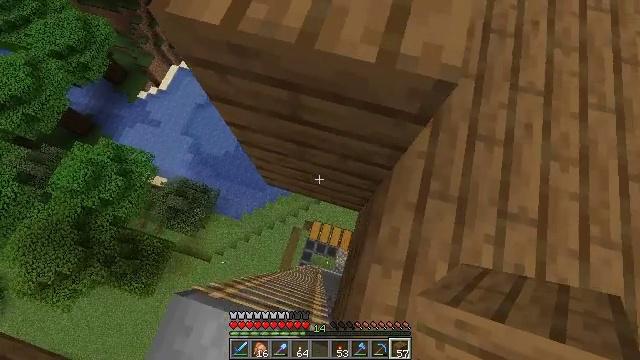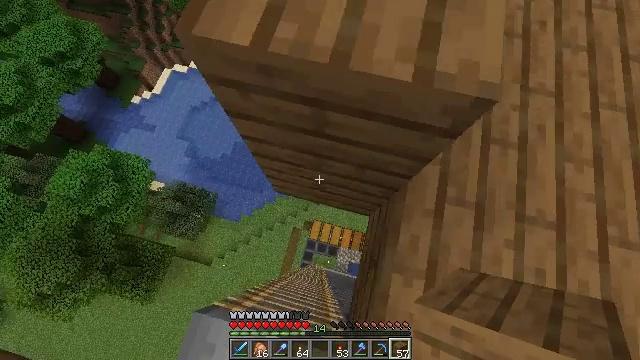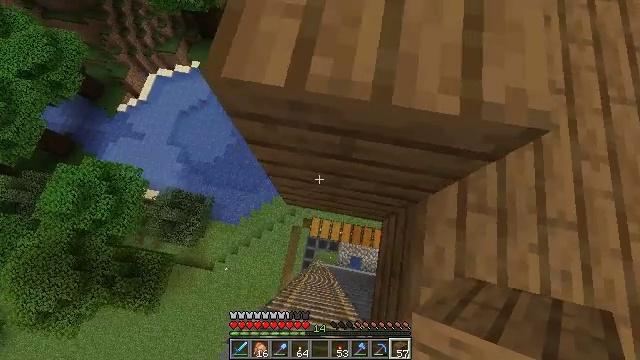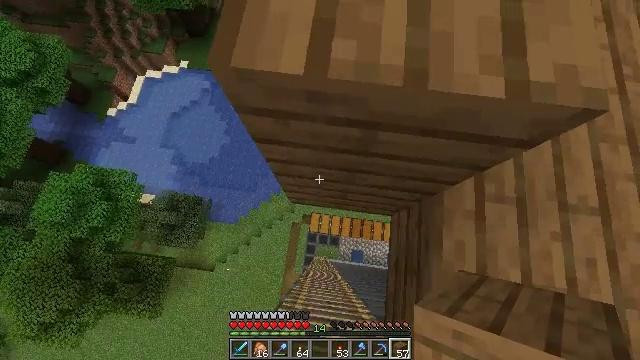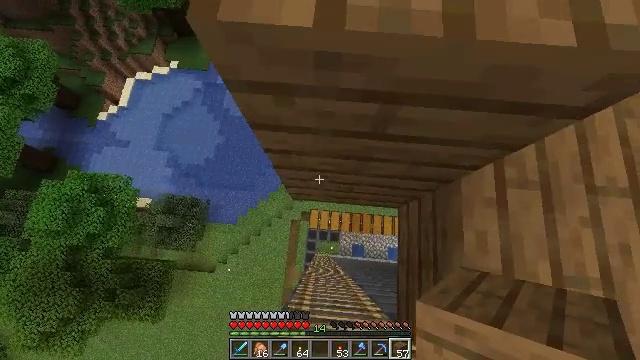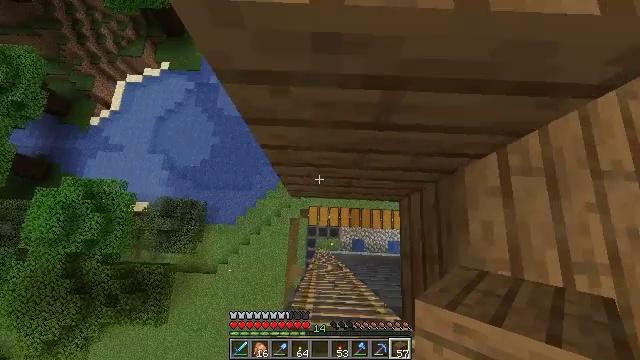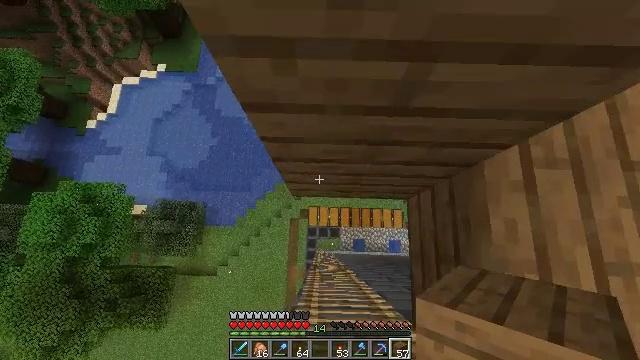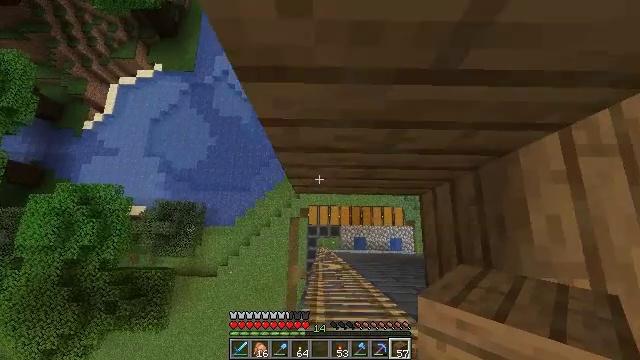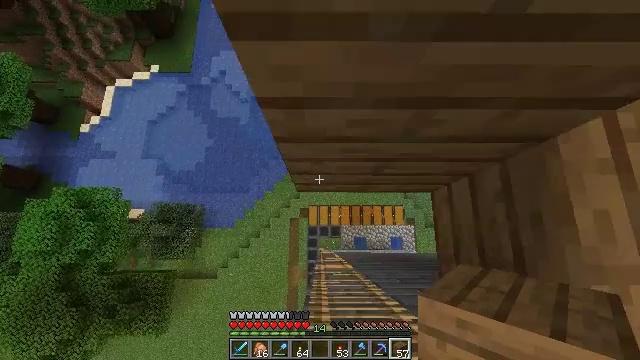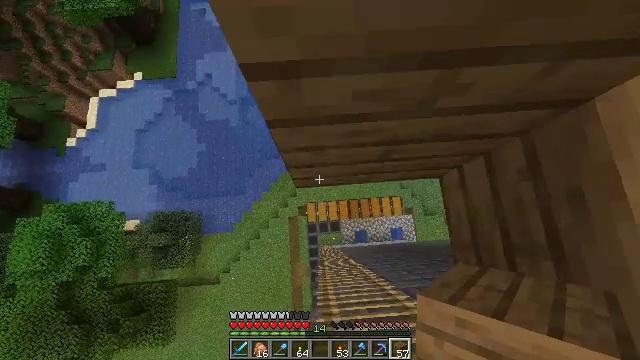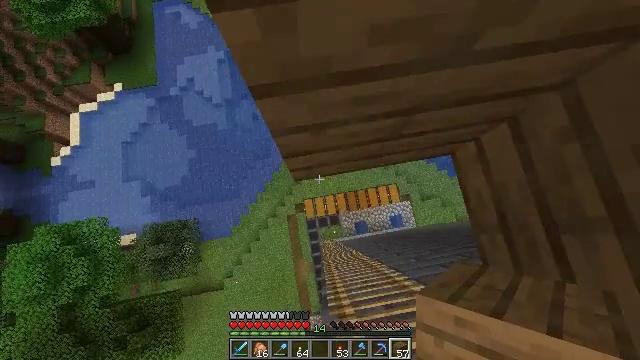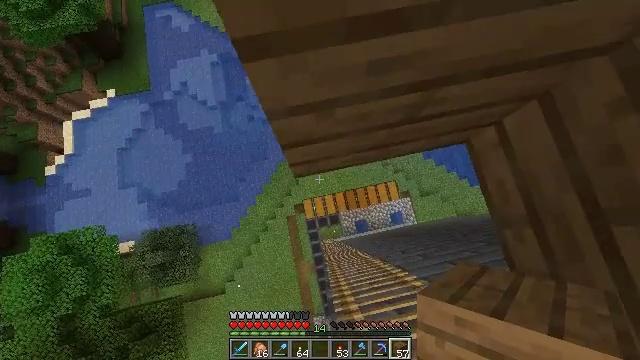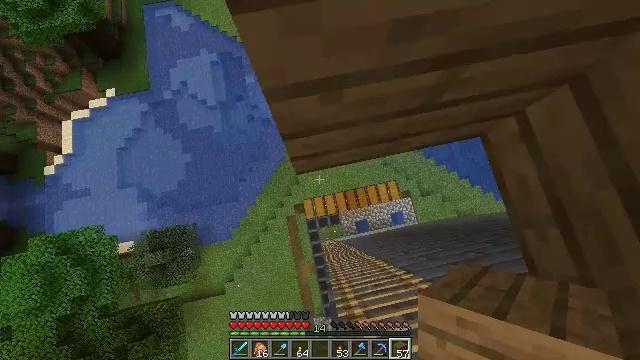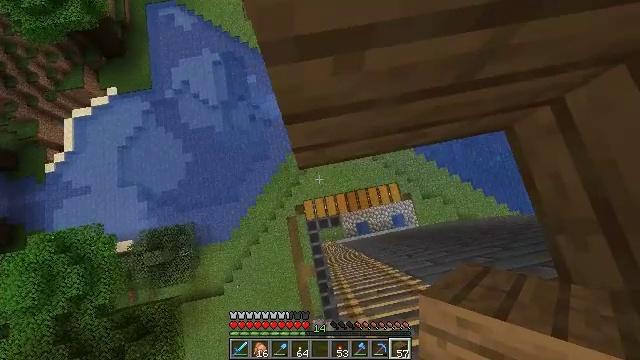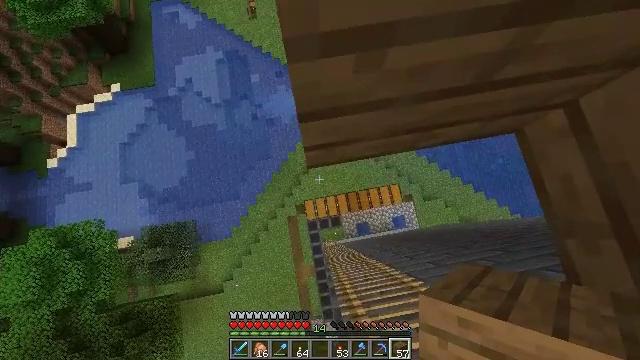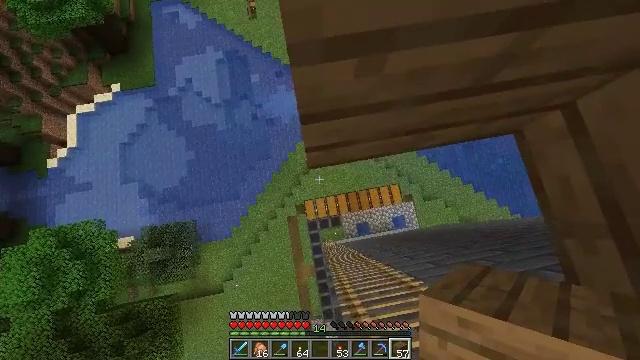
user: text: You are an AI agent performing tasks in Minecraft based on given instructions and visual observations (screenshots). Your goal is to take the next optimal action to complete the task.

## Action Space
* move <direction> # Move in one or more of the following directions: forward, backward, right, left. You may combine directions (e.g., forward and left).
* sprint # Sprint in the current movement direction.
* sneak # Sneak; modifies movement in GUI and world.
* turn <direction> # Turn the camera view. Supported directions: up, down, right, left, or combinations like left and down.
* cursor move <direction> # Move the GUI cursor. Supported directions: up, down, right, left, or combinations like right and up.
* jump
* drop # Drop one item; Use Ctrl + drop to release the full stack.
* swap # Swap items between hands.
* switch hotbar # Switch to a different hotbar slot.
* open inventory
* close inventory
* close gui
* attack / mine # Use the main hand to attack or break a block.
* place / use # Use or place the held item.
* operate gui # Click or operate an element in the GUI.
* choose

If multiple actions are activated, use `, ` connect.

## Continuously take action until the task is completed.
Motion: motion action
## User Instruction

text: Open the crafting grid to create a spruce slab.
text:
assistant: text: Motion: move forward and move left, turn right
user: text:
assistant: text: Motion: move forward and move left, turn right
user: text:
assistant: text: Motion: turn right and down
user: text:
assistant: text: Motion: turn right
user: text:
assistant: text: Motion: turn right
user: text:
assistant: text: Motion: no_op
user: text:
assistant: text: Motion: no_op
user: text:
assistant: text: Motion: no_op
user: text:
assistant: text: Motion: turn right
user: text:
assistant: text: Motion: turn right and down
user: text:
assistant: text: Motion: turn right
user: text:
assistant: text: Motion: no_op
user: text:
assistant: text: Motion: no_op
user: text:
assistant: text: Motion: turn left
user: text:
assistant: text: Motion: no_op
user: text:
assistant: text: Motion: no_op
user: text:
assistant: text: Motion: turn left
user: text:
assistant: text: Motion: turn left
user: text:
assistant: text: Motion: turn left
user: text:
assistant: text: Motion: no_op
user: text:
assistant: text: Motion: no_op
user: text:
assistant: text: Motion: no_op
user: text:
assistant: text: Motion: no_op
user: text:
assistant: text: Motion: no_op
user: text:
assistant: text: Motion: no_op
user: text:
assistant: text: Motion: no_op
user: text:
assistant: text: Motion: turn right and down
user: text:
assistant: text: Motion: no_op
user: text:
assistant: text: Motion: move right
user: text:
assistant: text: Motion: move right, turn right